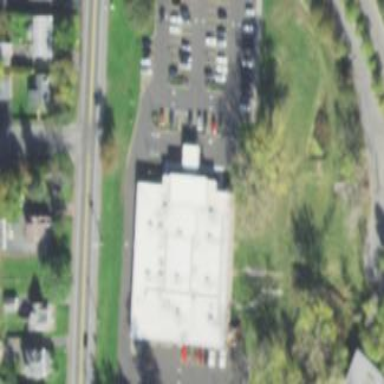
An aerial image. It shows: Building.